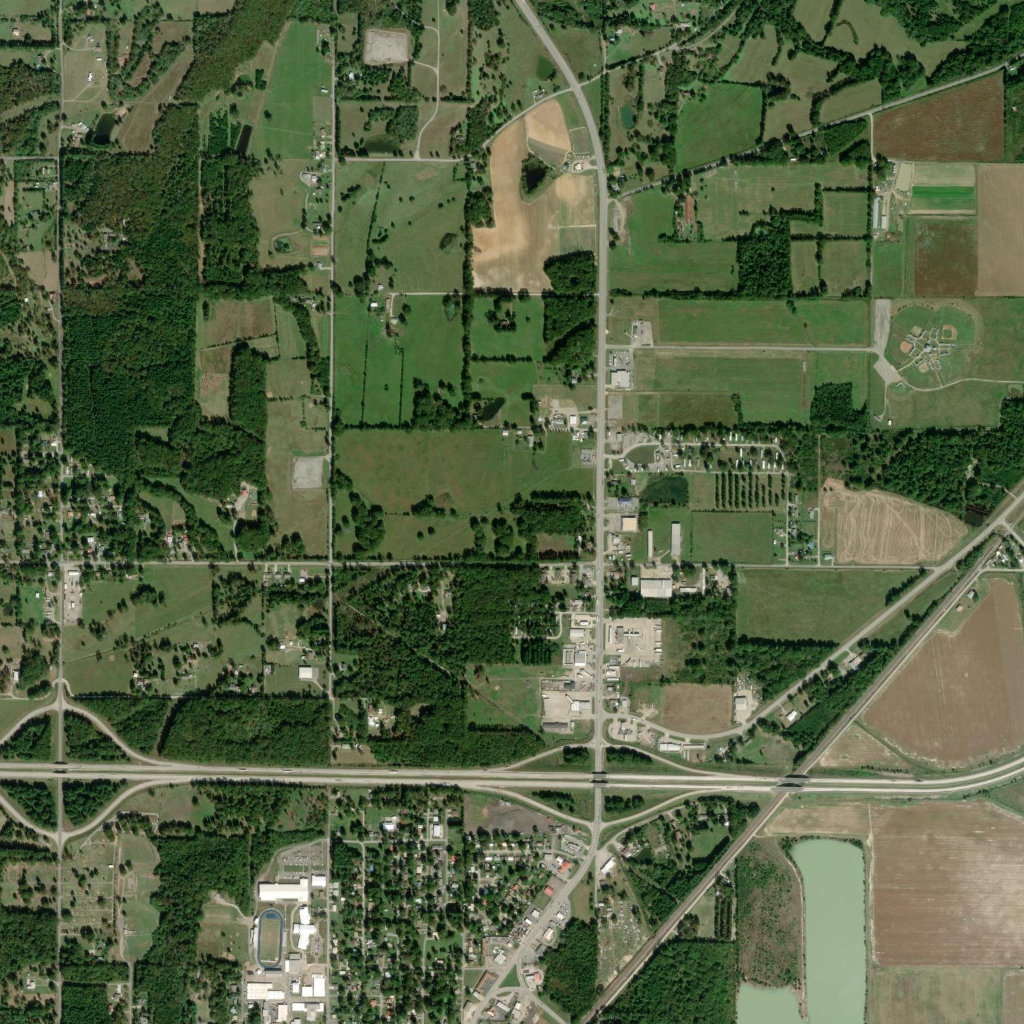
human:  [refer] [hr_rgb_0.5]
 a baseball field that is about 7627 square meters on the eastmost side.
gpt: <box>[[91, 30, 95, 33, 0]]</box>